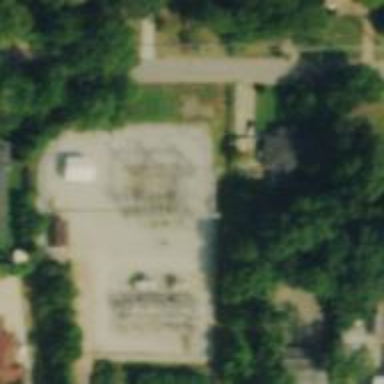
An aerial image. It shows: Switch used for power control.